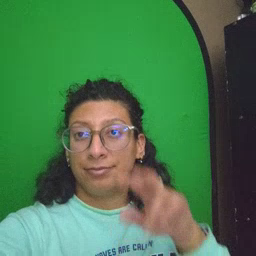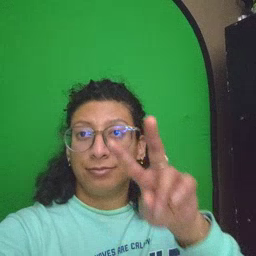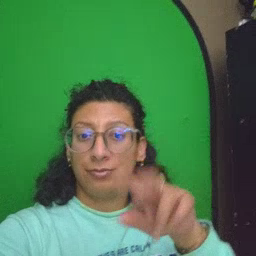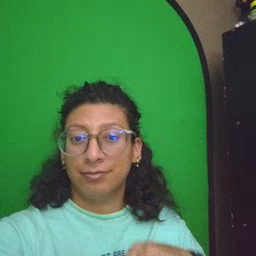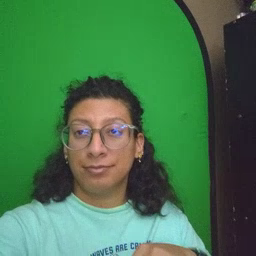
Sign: look